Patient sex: F
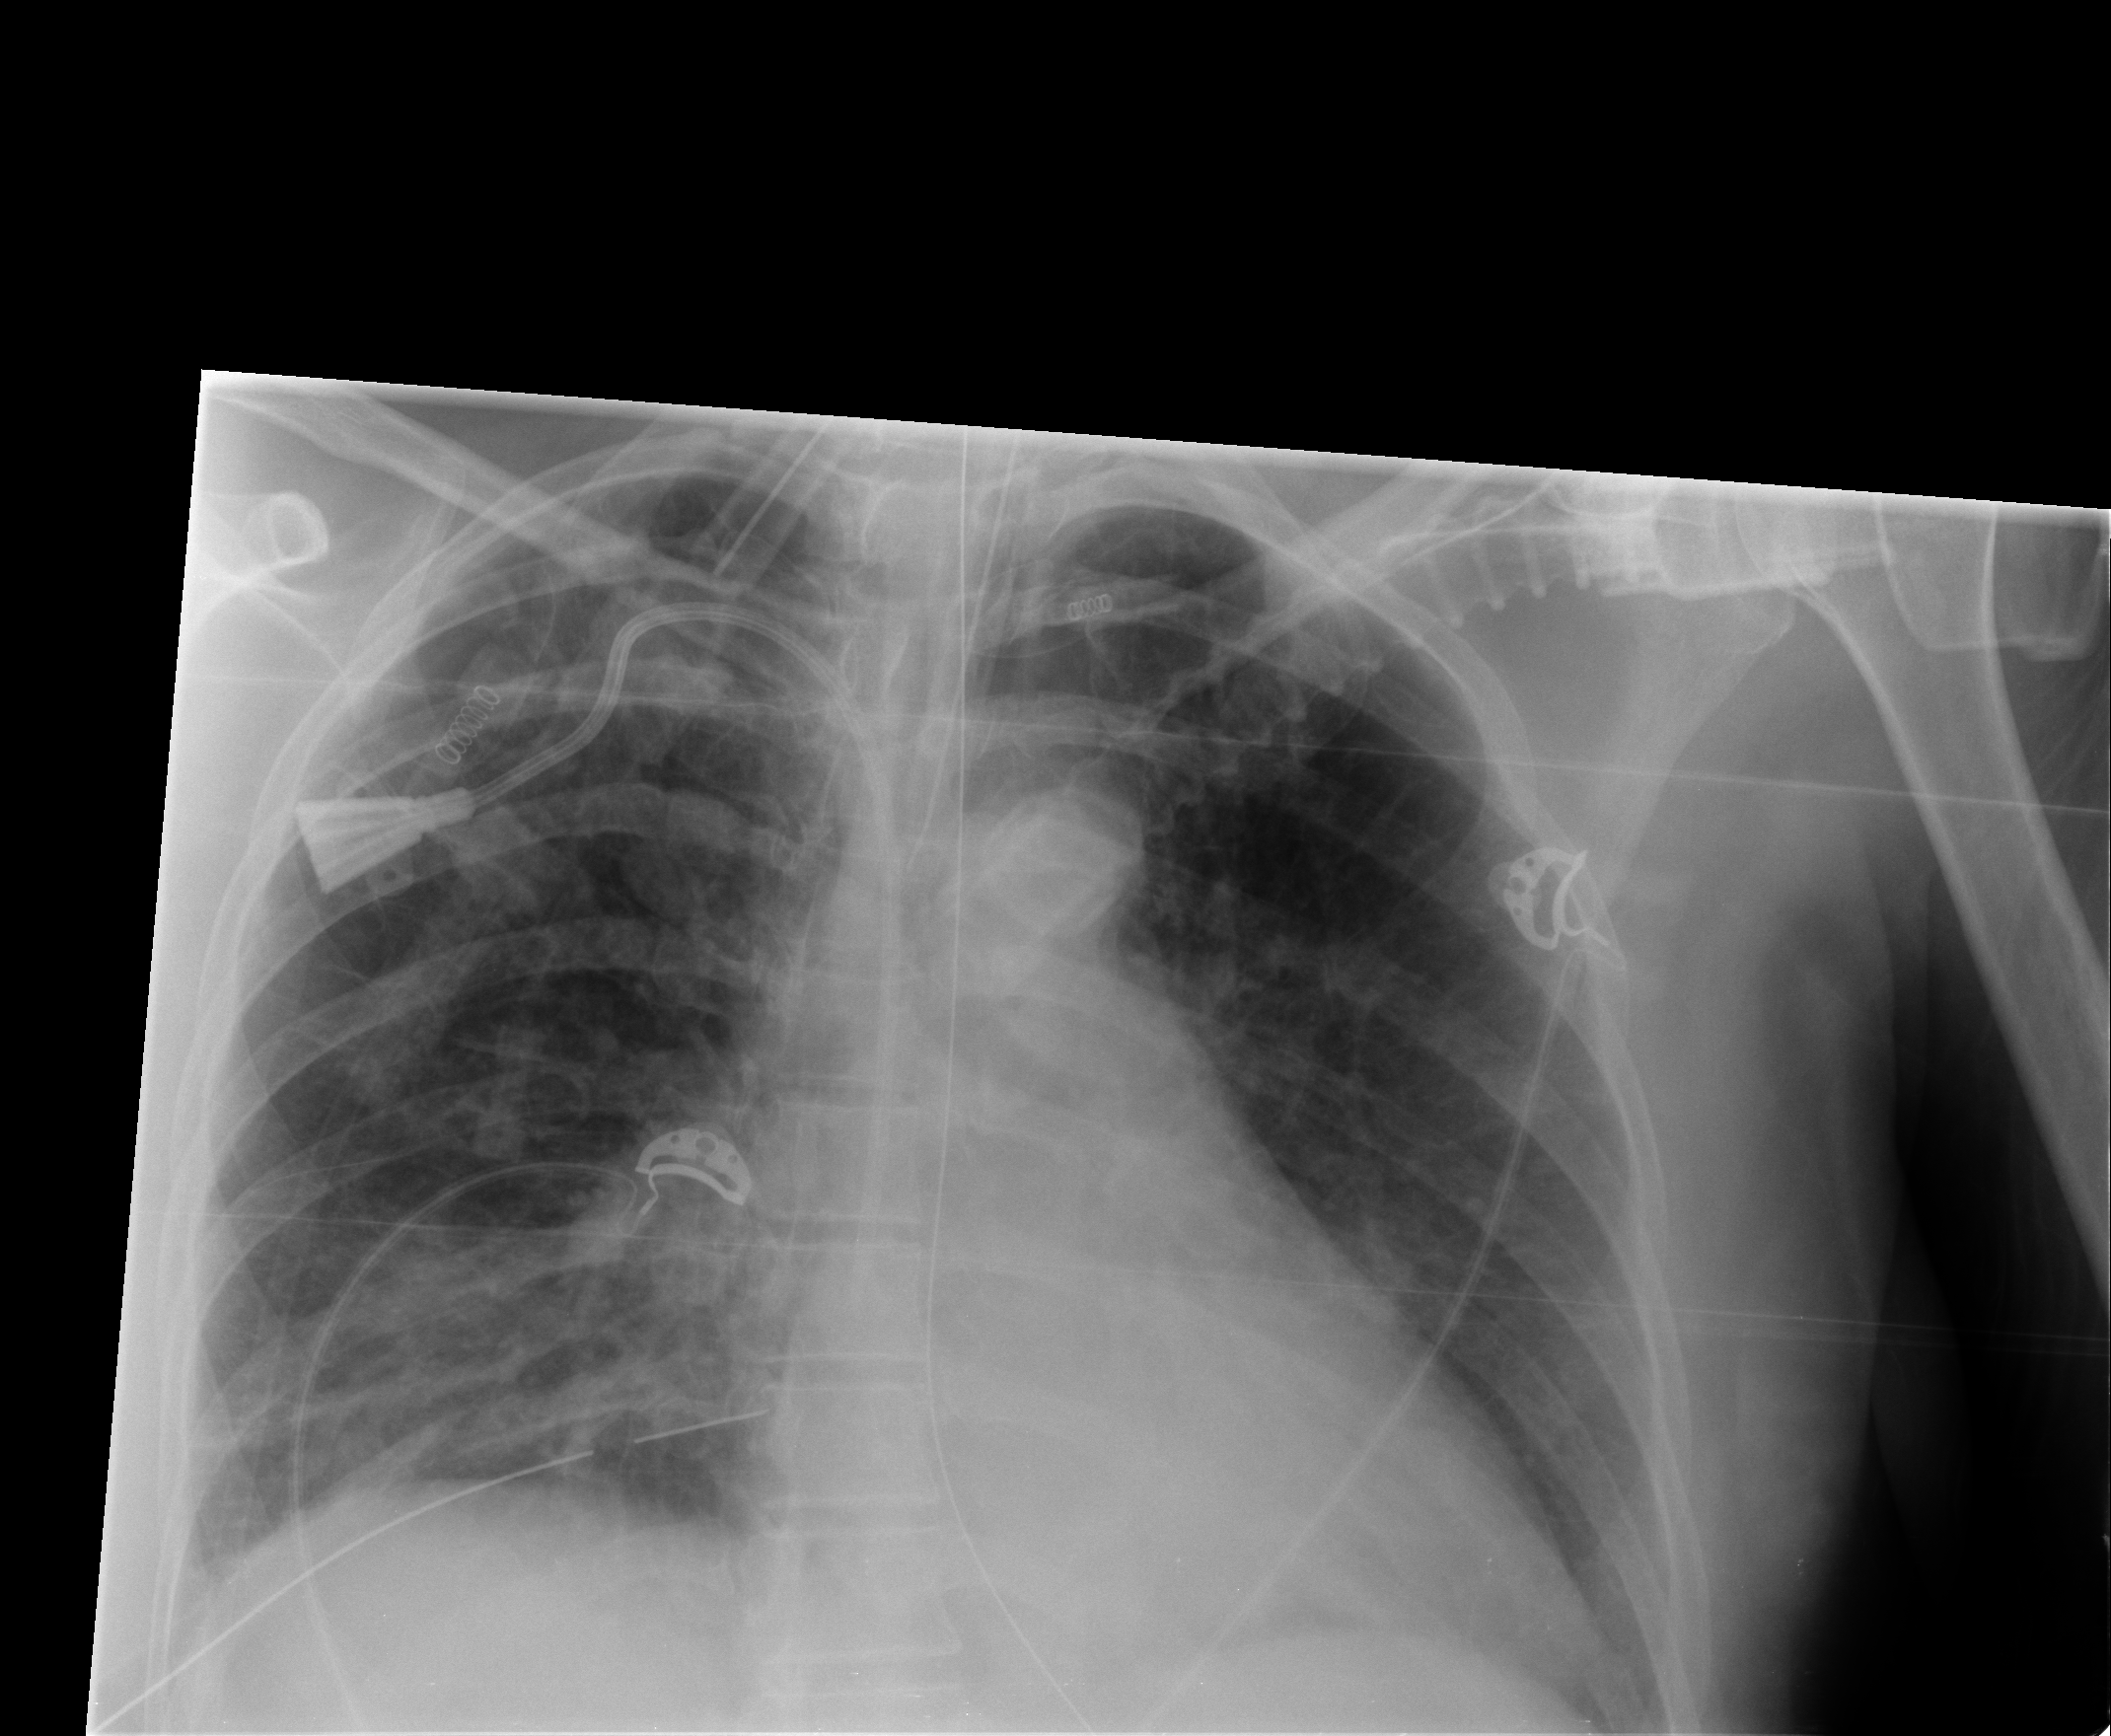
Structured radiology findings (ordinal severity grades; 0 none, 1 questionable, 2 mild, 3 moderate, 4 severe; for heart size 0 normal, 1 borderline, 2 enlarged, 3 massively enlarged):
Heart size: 0
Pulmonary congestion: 0
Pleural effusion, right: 0
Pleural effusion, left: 0
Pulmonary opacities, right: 2
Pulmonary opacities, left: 0
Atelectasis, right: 2
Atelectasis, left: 0